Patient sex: M
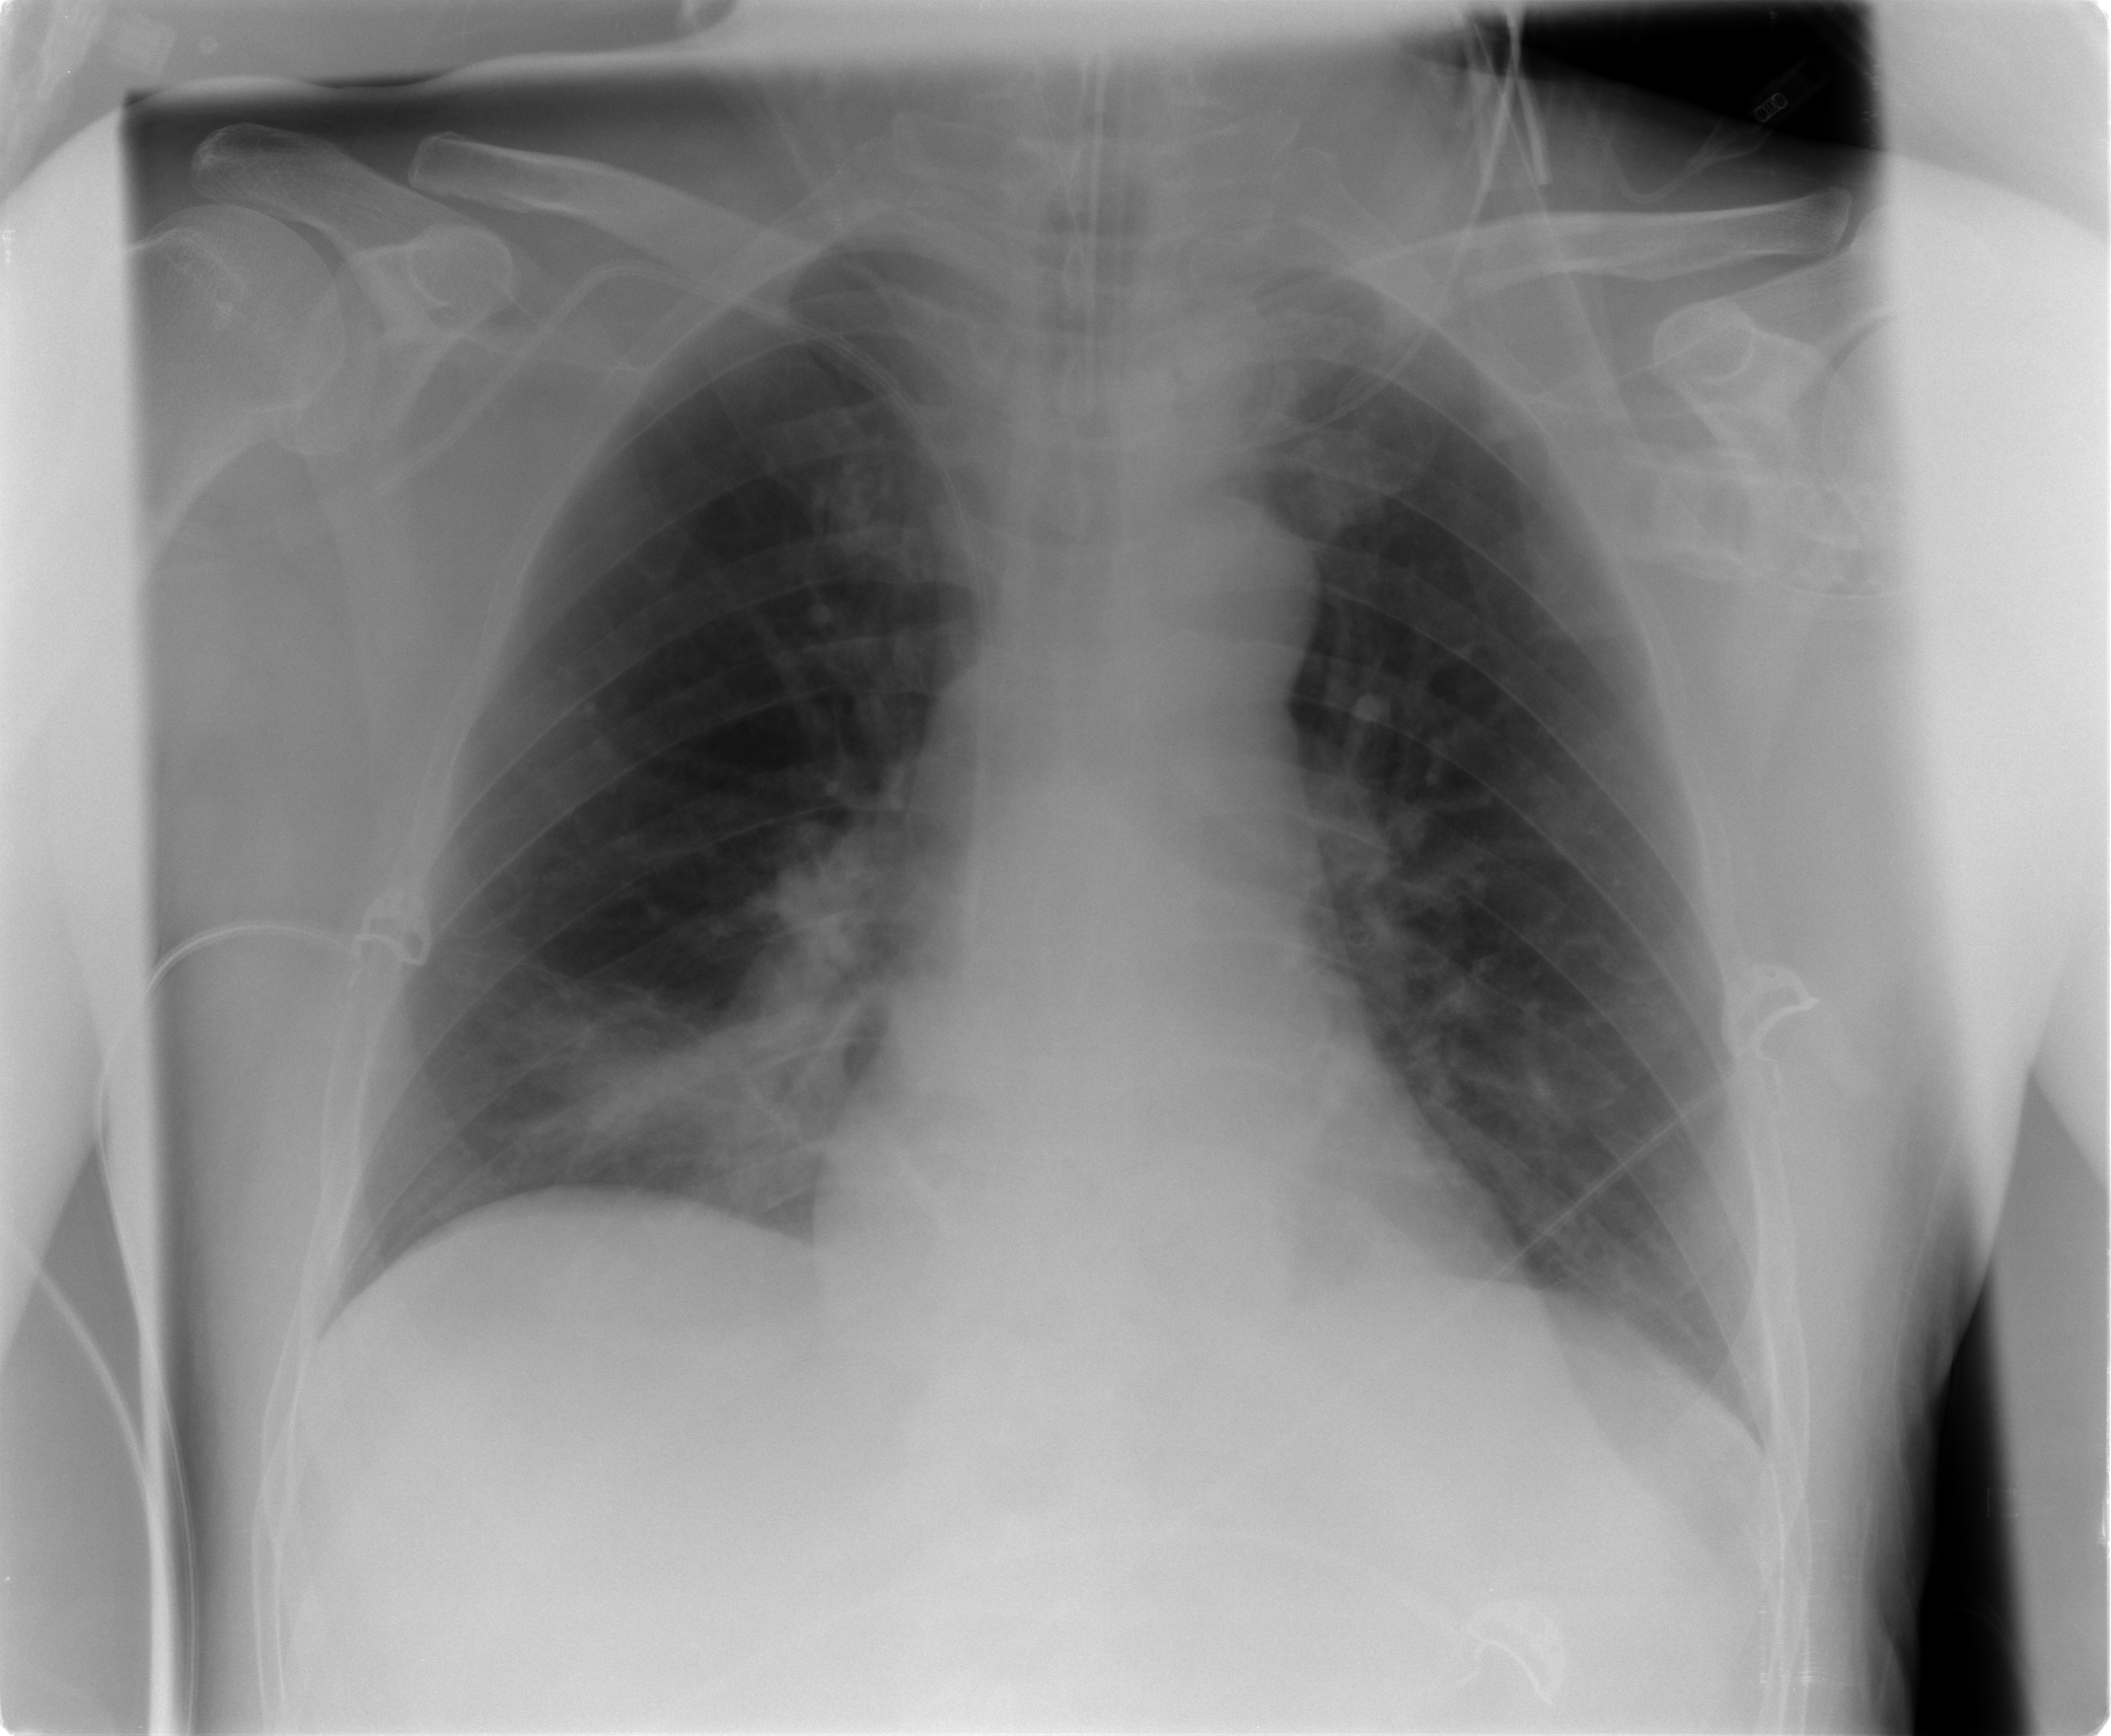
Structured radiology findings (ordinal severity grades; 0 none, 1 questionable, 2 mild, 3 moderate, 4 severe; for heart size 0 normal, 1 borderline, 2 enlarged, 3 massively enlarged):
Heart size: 0
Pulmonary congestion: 0
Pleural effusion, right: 0
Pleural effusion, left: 0
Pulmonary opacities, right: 2
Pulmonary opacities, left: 1
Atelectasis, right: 2
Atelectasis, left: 2